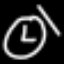
Label: clock